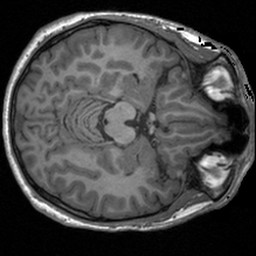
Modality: T1w
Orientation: axial
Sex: male
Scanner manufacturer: siemens
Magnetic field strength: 3 T
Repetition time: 1.9 s
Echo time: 0.00226 s